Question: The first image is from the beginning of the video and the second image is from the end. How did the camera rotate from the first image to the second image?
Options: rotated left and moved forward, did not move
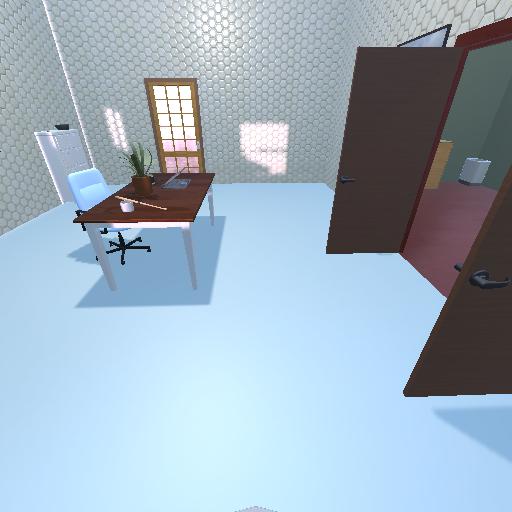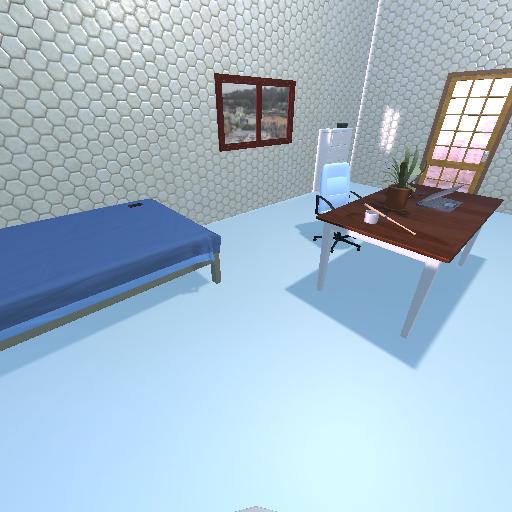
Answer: rotated left and moved forward